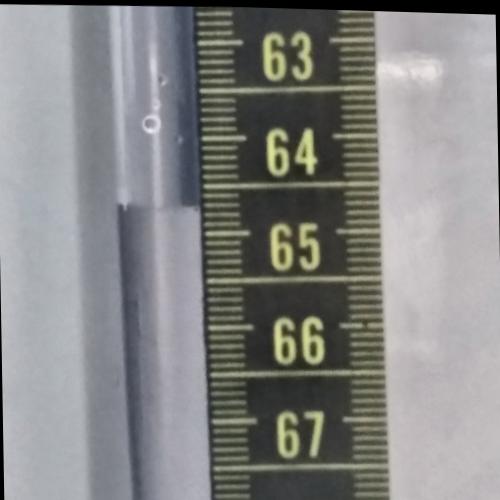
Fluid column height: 64.7 cm